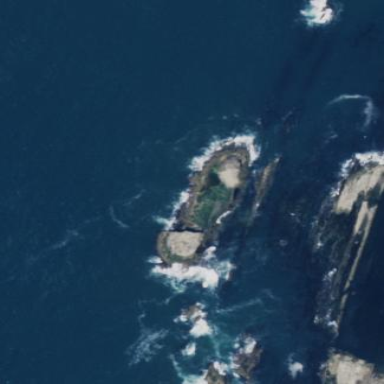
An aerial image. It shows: Islet with bare rock surface.